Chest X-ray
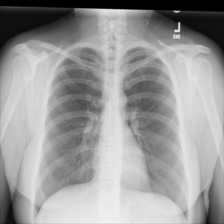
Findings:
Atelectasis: negative
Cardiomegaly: negative
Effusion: negative
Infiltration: negative
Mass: negative
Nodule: negative
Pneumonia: negative
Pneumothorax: negative
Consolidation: negative
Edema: negative
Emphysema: negative
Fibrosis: negative
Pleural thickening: negative
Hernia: negative